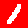
Digit: 1